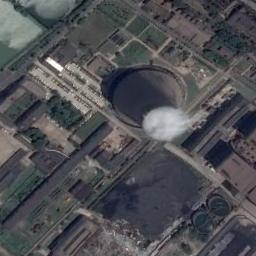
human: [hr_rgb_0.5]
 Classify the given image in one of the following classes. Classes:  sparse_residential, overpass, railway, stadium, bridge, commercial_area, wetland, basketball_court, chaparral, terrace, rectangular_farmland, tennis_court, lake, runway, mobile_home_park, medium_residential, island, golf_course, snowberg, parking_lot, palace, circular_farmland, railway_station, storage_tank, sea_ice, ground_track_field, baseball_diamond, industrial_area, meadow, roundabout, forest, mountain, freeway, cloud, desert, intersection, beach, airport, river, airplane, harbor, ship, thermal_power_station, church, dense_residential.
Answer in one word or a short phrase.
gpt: thermal_power_station